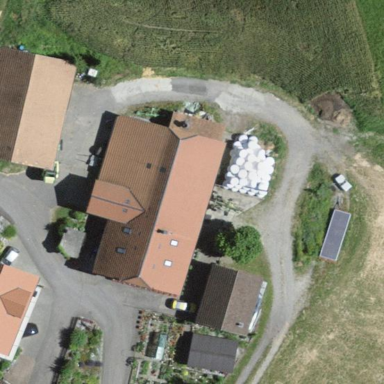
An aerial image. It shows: Farm building.